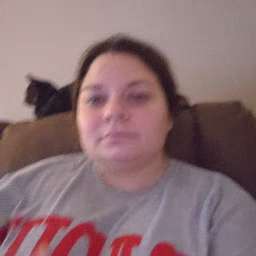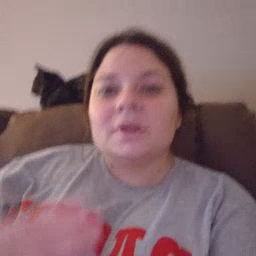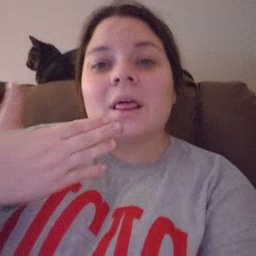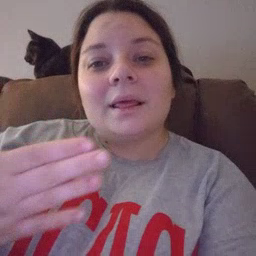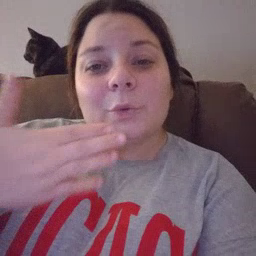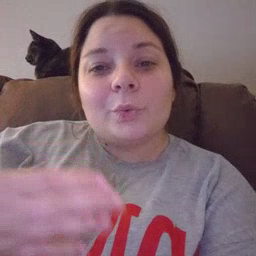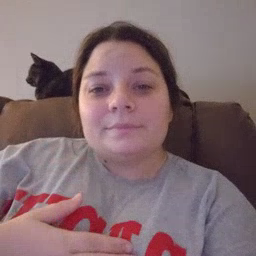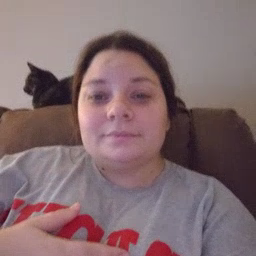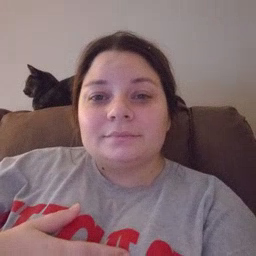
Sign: thankyou